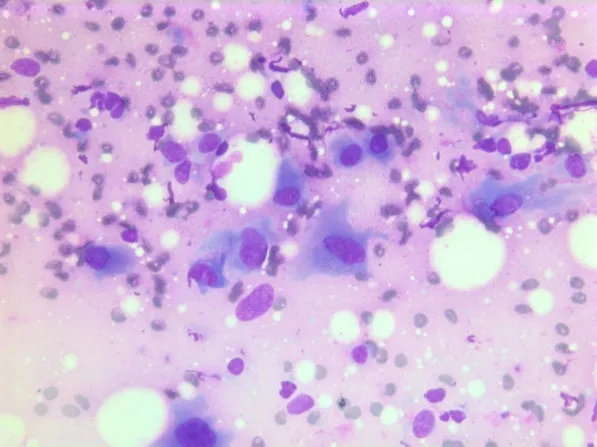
Air dried, Giemsa stained smear with polygonal tumor cells with dense bluish cytoplasm.
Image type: pathology (giemsa)